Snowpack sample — Loveland Pass, Silver Plume, Colorado, USA (1/12/25, 11:40 AM MST)
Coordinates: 39.66, -105.88
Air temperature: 7 °F
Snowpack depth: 140 cm
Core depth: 10 cm
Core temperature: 41 °F
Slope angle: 11°, slope face: 30°
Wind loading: high
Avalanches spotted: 2
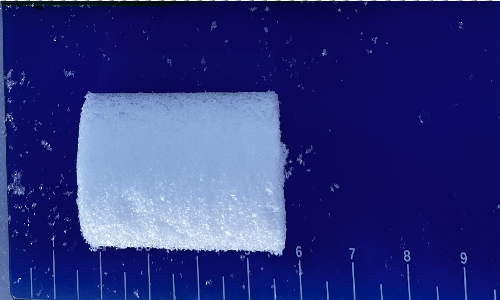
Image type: core
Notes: Pilot using slightly modified coring method that took too large segment for snow profile picturing, advised not to use in higher level models. Two avalanche on south face nearby, partially cloudy with light snow in the last 24 hours. Lots of wind loading on eastern features.